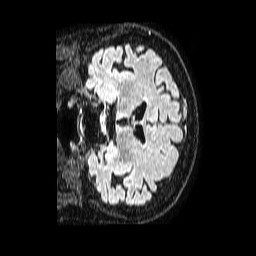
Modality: FLAIR
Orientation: coronal
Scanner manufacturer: philips
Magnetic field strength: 1.5 T
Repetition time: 4.8 s
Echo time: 0.3 s